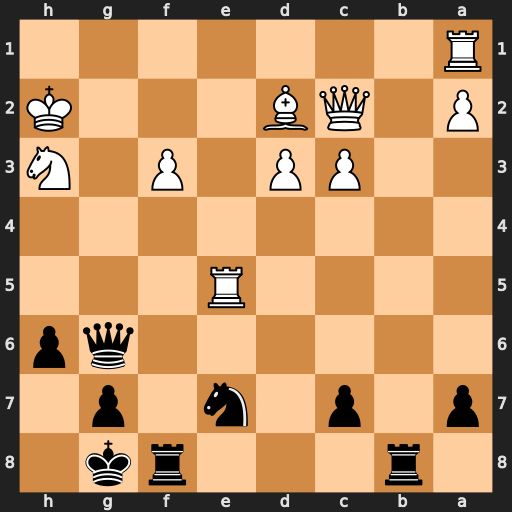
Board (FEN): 1r3rk1/p1p1n1p1/6qp/4R3/8/2PP1P1N/P1QB3K/R7
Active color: b
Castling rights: -
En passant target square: -
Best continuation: Rxf3 Rg1 Rxh3+ Kxh3 Qxg1